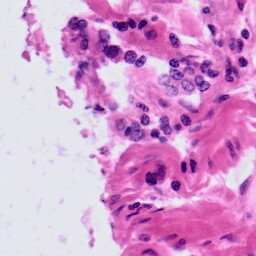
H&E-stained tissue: Prostate